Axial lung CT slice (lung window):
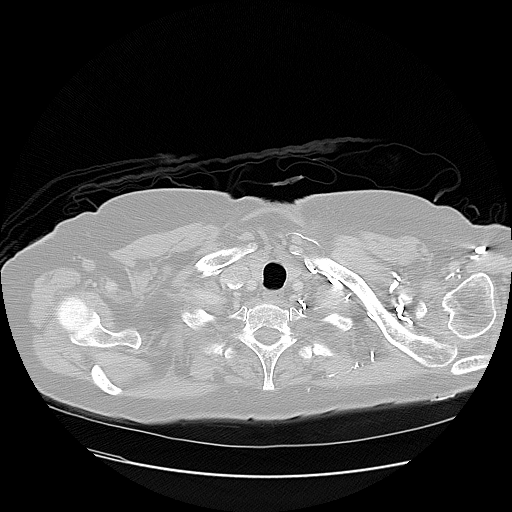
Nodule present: no